Field crop: tomato
Growth stage: 2
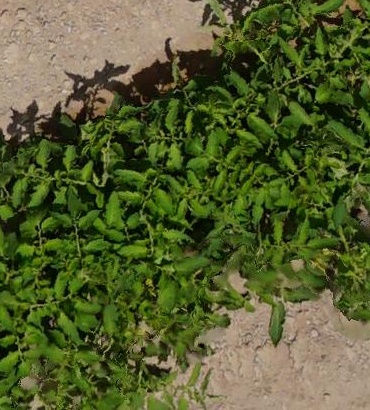
Species: tomato